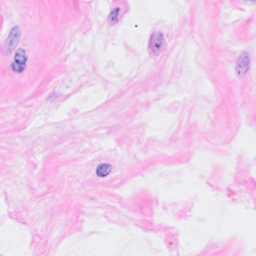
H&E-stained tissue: Breast